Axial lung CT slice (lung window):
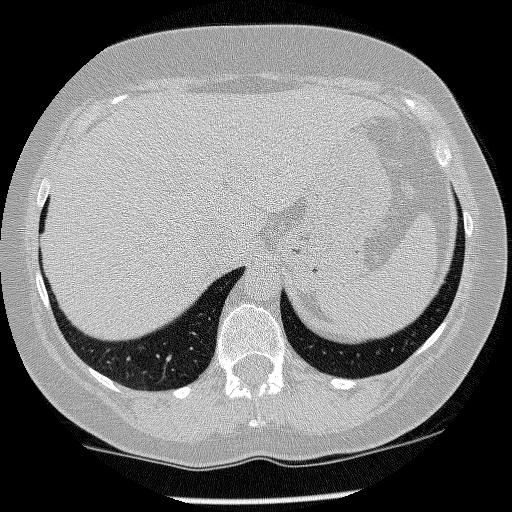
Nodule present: no